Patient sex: M
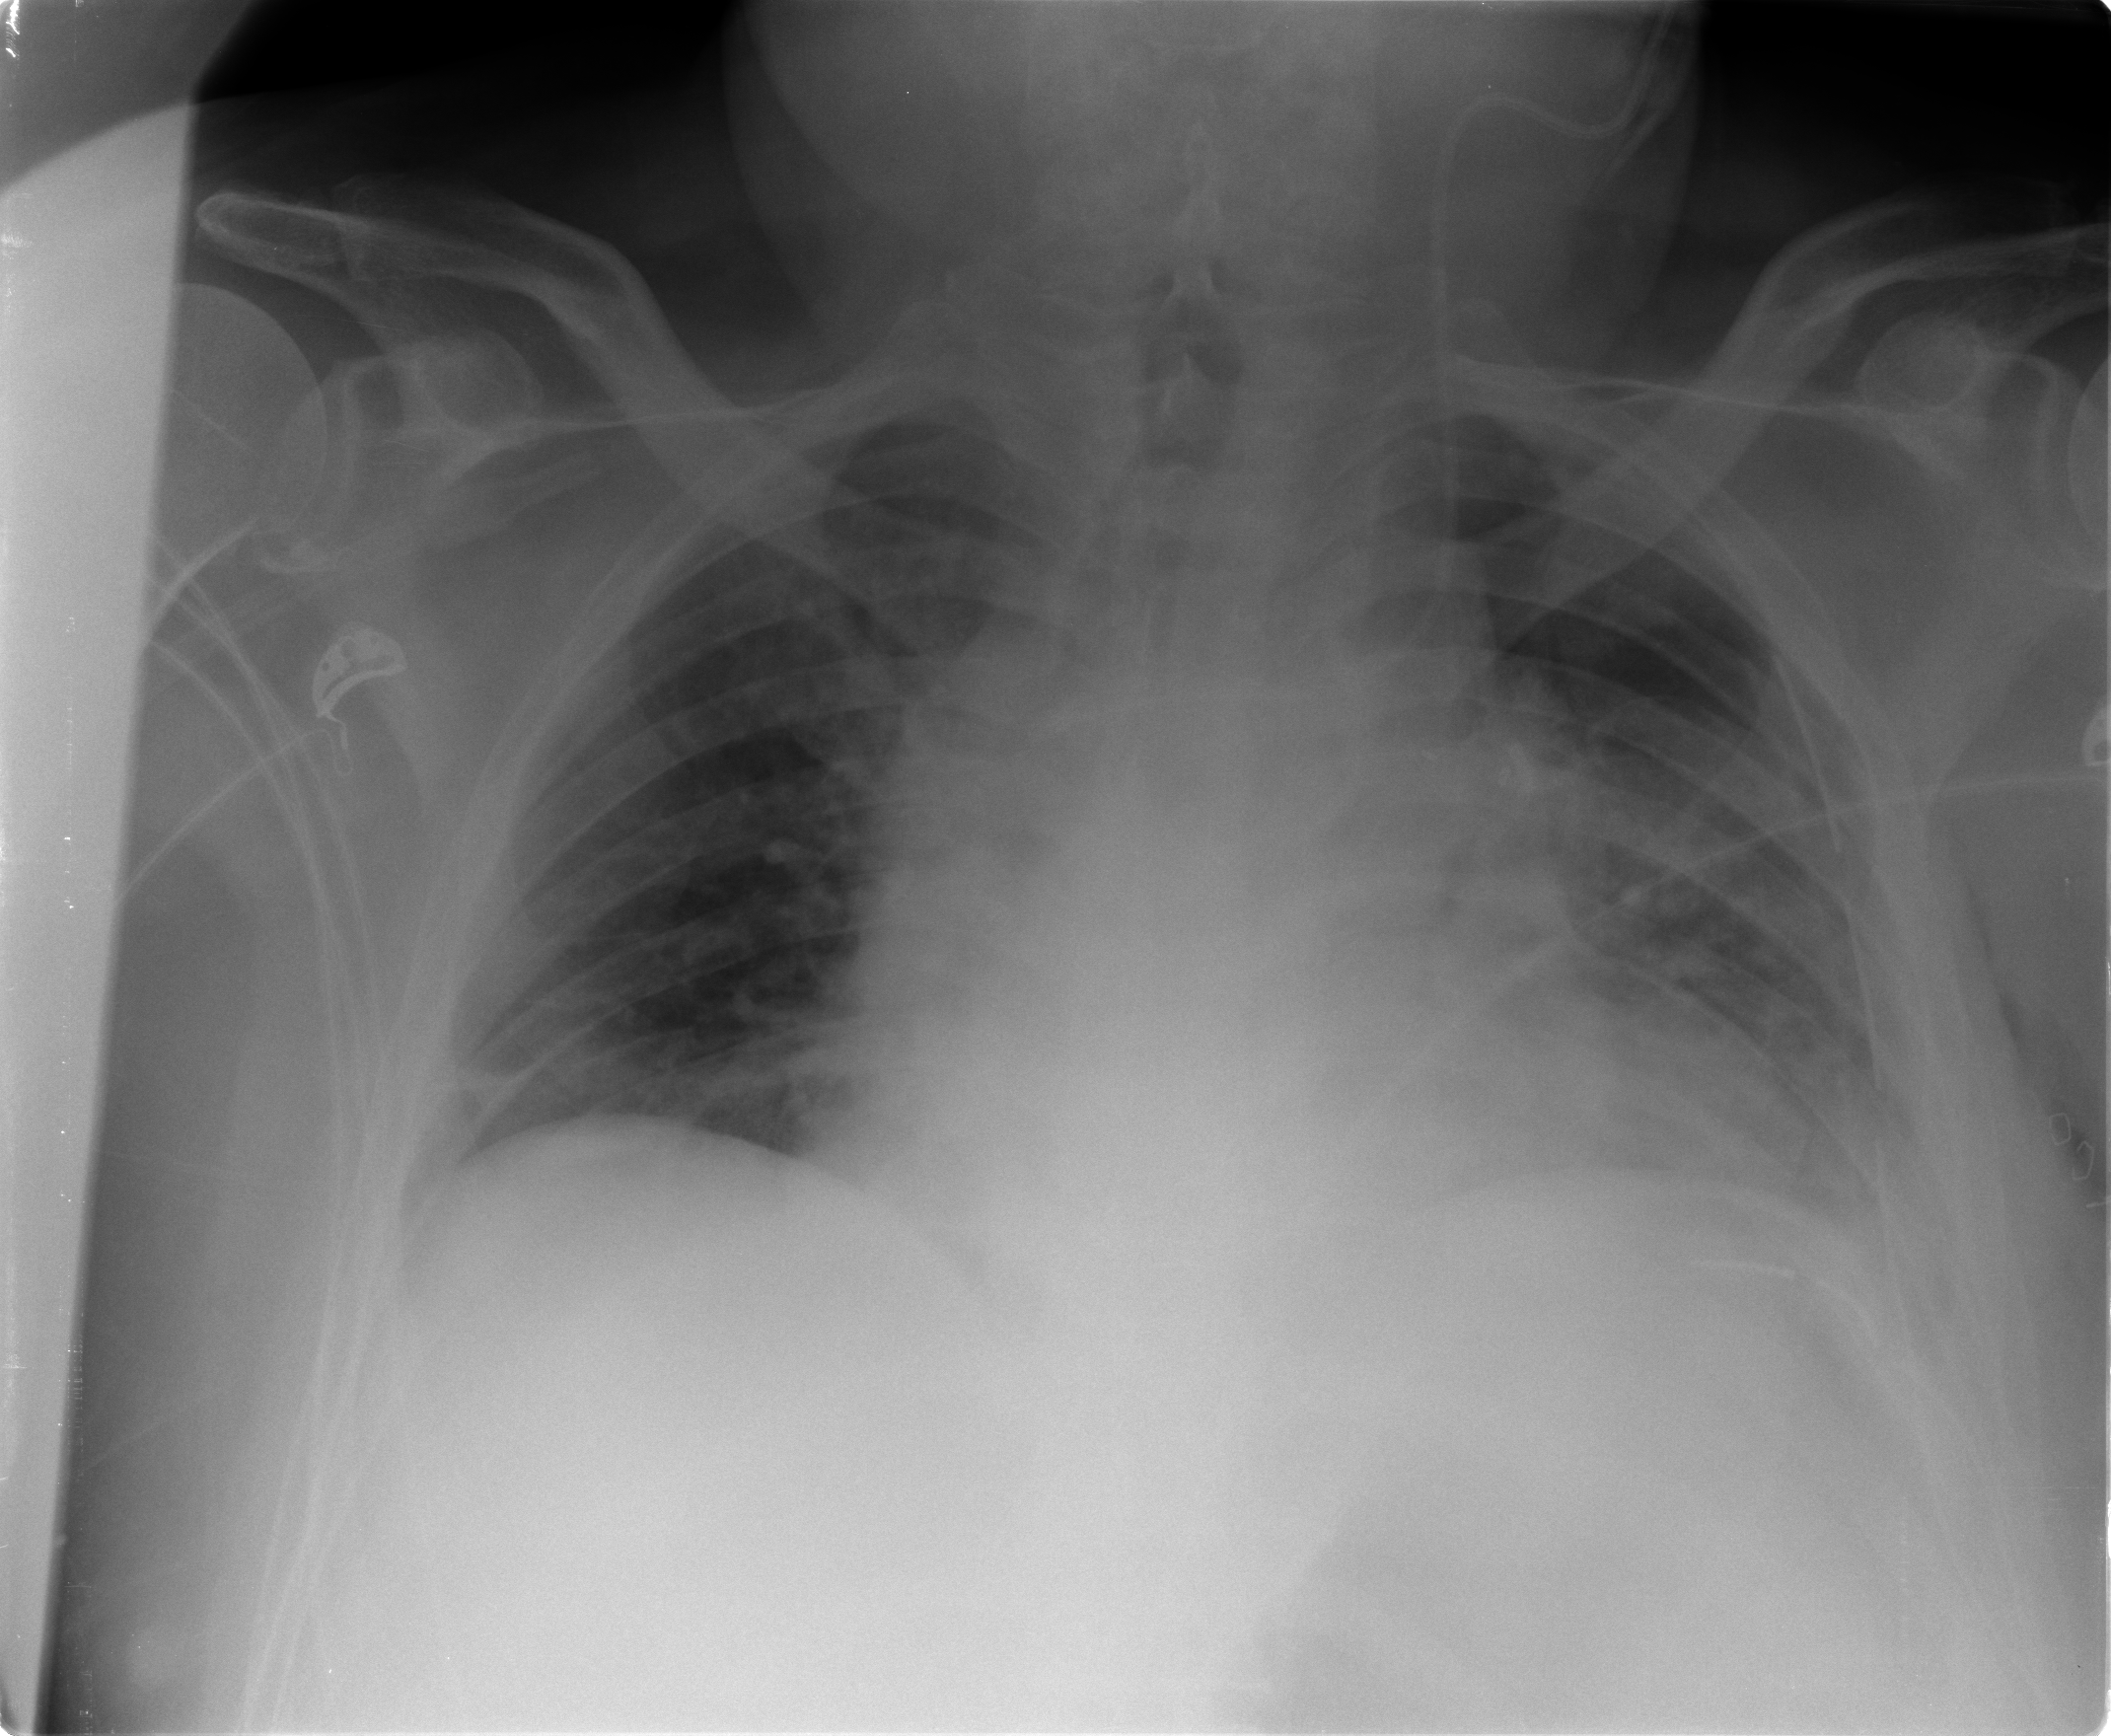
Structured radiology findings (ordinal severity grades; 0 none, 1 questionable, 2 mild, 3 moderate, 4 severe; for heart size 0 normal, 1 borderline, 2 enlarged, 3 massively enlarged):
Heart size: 1
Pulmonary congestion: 1
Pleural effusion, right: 0
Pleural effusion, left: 2
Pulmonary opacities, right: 0
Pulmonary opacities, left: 1
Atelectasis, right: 1
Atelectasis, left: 2